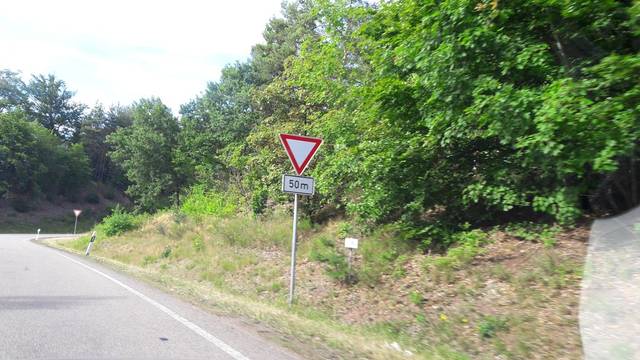
Region: Germany
Coordinates: 49.341, 7.294